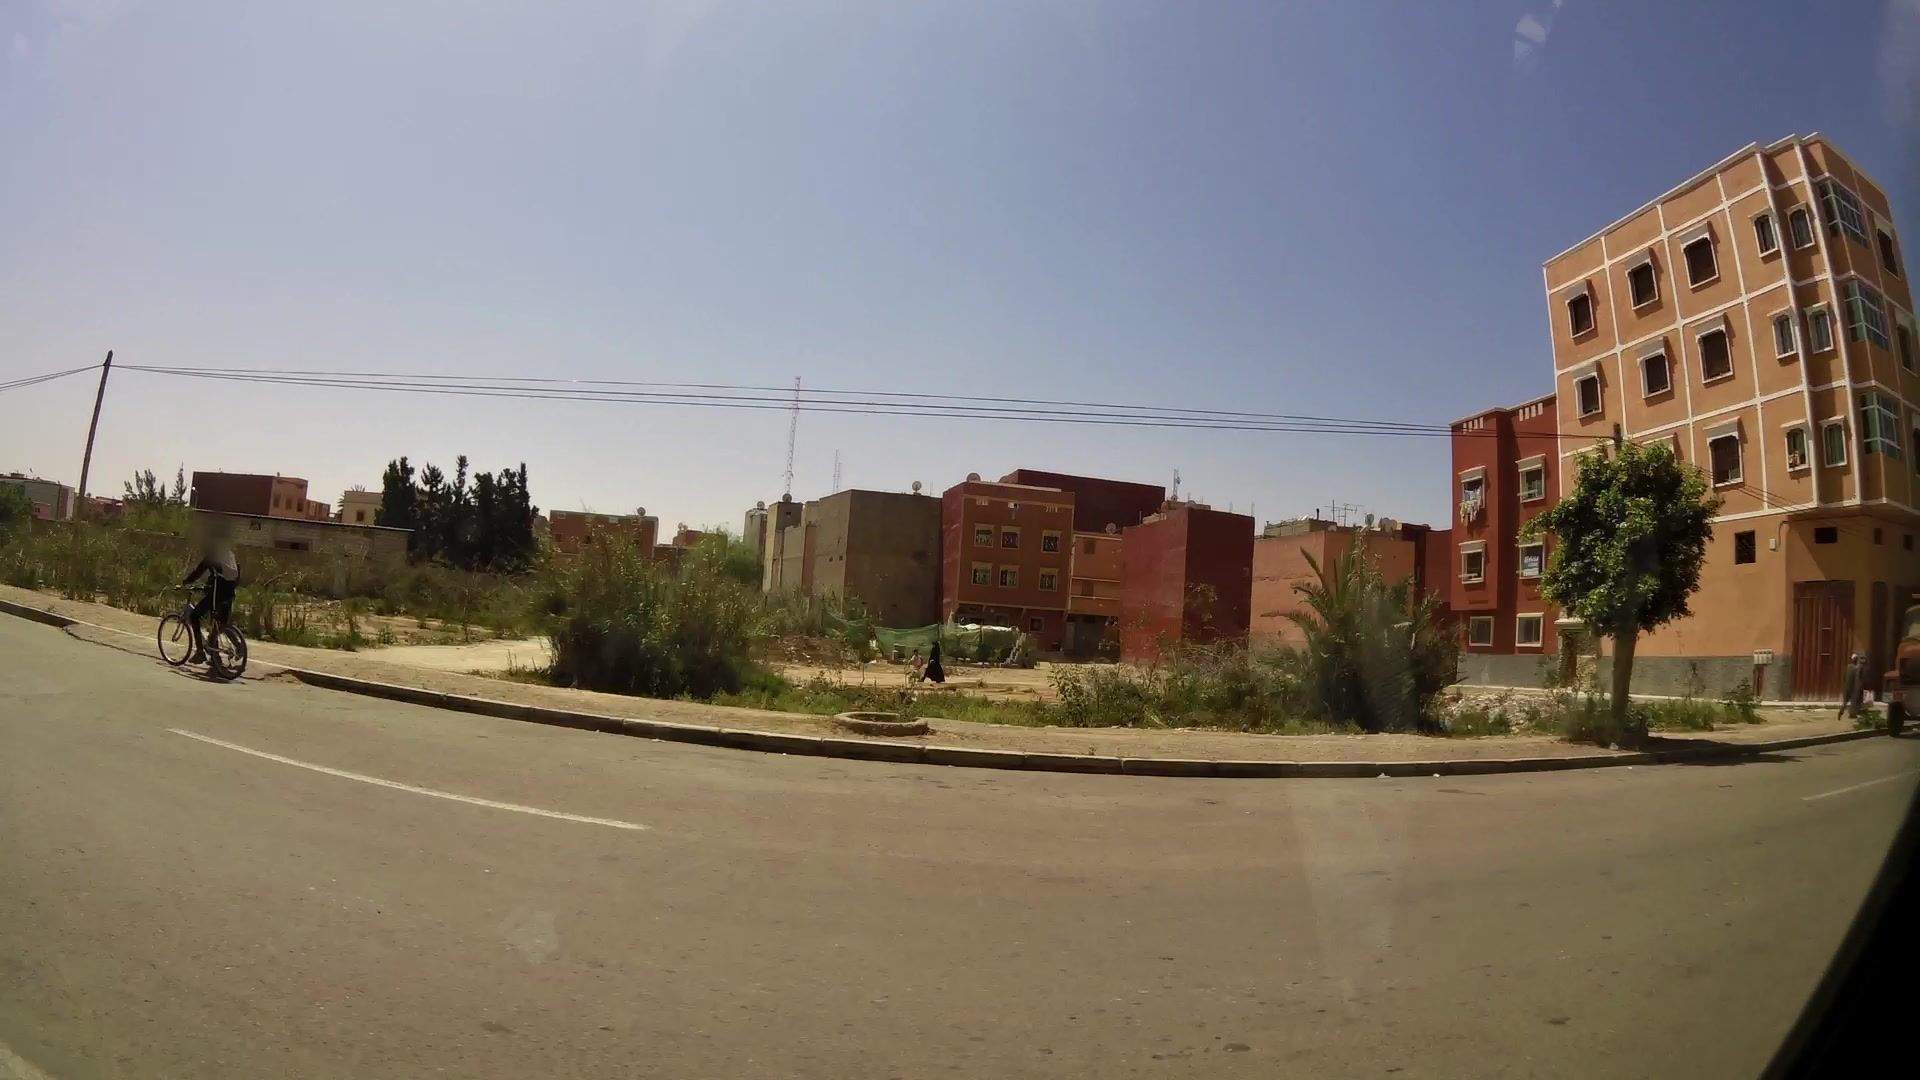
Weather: clear
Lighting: day
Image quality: good
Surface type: driving surface
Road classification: residential
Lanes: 4.0
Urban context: urban centre
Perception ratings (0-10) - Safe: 2.57, Lively: 3.28, Beautiful: 3.95, Boring: 8.54, Depressing: 3.74, Wealthy: 4.42